Field crop: maize
Growth stage: 2
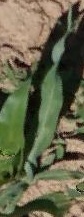
Species: maize